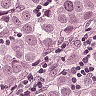
Metastatic tissue present: yes